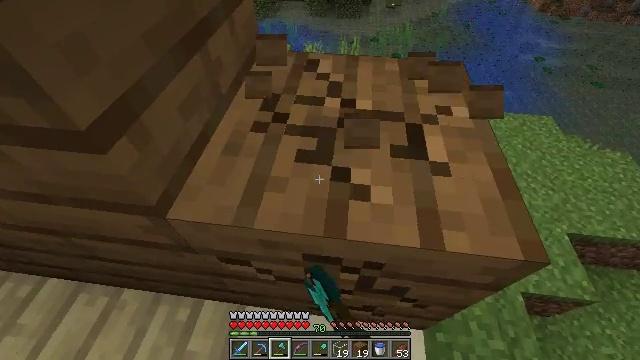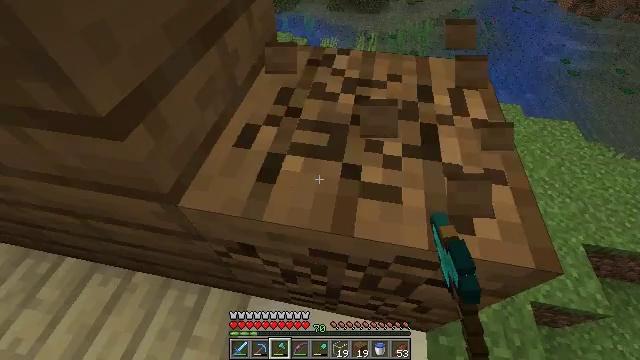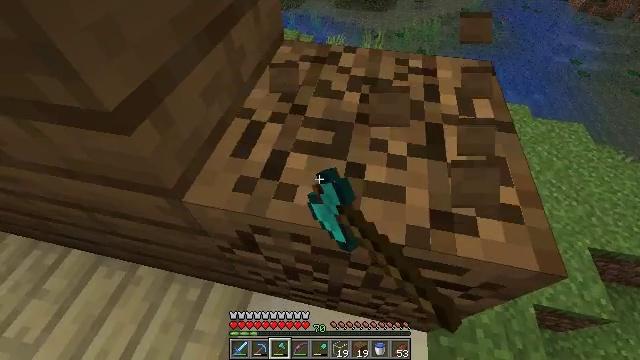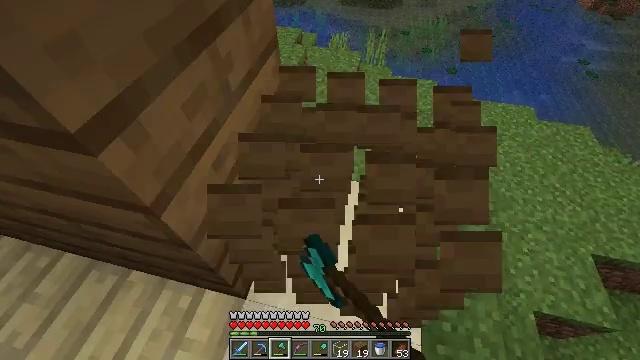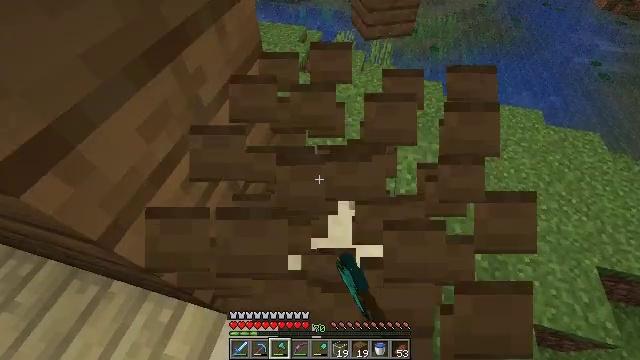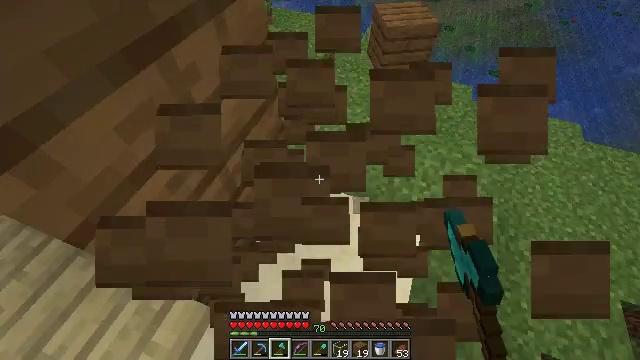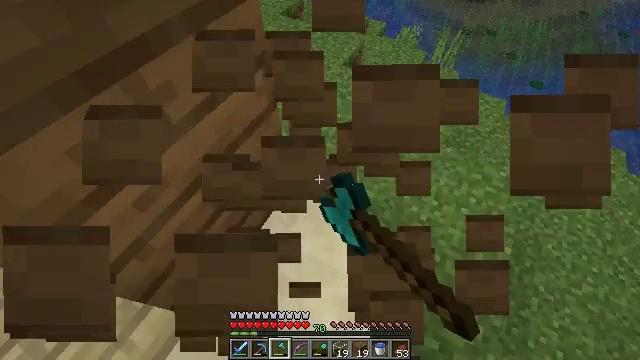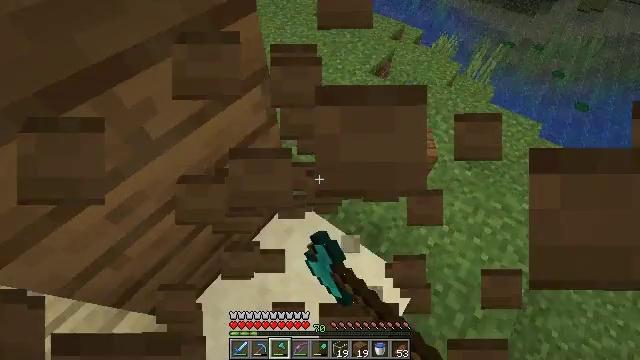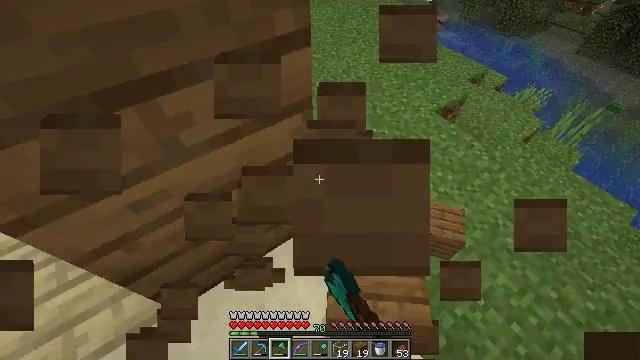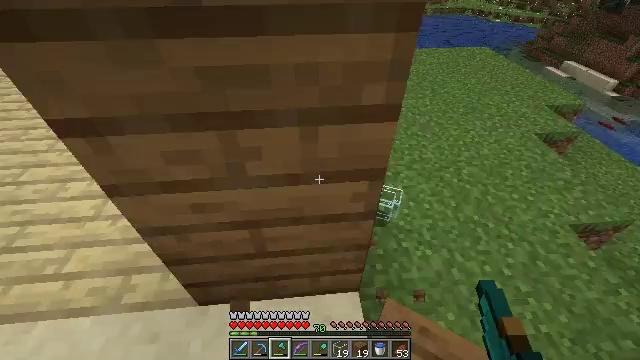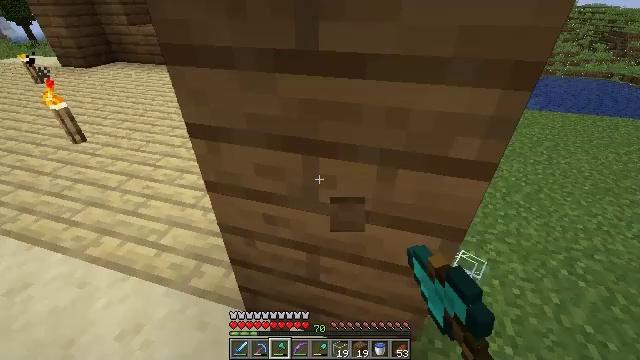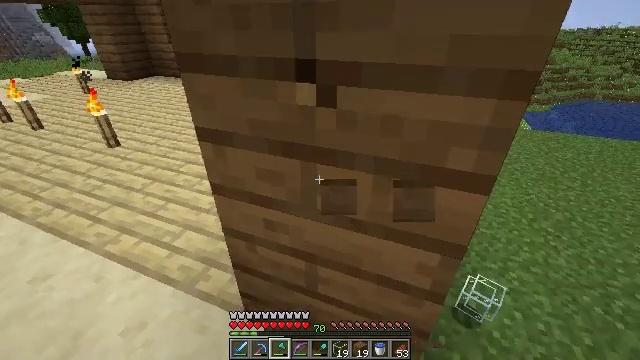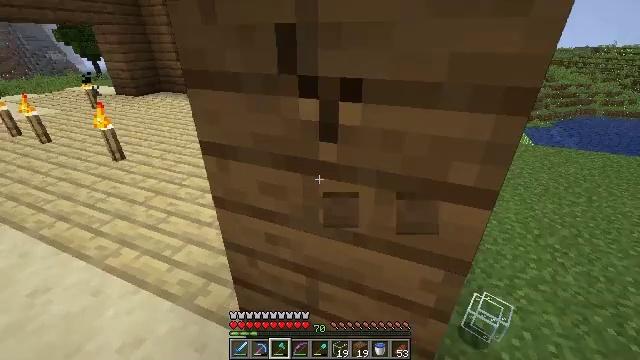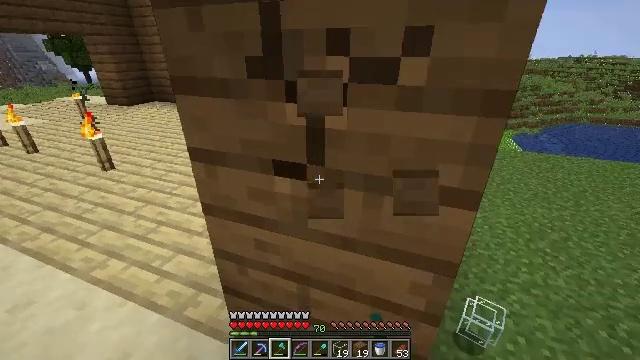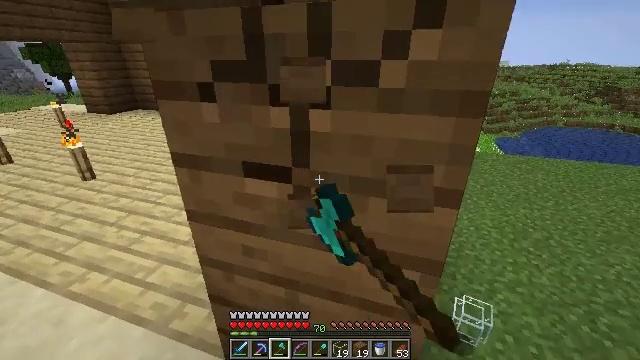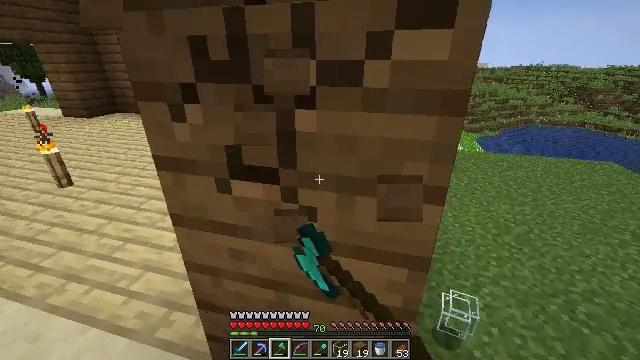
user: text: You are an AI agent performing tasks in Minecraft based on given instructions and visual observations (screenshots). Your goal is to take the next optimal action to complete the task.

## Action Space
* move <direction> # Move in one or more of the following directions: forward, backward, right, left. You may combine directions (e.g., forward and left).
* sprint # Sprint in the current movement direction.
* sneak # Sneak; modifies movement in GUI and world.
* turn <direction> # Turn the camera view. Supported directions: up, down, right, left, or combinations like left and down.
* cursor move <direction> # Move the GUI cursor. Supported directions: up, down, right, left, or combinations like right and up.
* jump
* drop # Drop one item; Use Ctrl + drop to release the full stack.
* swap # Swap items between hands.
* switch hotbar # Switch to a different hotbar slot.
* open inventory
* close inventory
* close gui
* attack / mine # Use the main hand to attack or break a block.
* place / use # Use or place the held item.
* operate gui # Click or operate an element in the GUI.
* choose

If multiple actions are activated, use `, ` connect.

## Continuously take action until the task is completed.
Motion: motion action
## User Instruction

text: Harvest spruce planks for building.
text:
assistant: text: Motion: turn left, attack / mine
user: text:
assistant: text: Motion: turn left, attack / mine
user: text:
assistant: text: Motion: move forward and move right, turn left, attack / mine
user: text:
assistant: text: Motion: move forward and move right, turn left, attack / mine
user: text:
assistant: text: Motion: move forward and move right, turn left and down, attack / mine
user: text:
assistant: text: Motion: move forward and move right, turn left, attack / mine
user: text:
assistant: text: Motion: move forward and move right, turn left, attack / mine
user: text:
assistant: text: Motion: move forward, turn left and up, attack / mine
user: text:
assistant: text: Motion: turn left and up, attack / mine
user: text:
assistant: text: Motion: turn left and up, attack / mine
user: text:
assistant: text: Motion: turn left and up, attack / mine
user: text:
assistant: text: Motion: turn up, attack / mine
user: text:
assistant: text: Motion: turn right and up, attack / mine
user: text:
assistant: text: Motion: turn right and up, attack / mine
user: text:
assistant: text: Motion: turn right, attack / mine
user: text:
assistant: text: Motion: turn right, attack / mine
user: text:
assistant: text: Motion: turn right and down, attack / mine
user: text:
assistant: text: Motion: turn down, attack / mine
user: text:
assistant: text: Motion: attack / mine
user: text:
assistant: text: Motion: move forward, turn down, attack / mine
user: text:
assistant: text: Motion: move forward, attack / mine
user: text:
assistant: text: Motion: move forward, turn down, attack / mine
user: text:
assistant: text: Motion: move forward, turn down, attack / mine
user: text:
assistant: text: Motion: turn down, attack / mine
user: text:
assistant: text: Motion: turn down, attack / mine
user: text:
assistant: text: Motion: attack / mine
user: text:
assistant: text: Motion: attack / mine
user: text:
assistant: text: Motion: attack / mine
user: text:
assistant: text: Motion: attack / mine
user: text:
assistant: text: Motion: attack / mine